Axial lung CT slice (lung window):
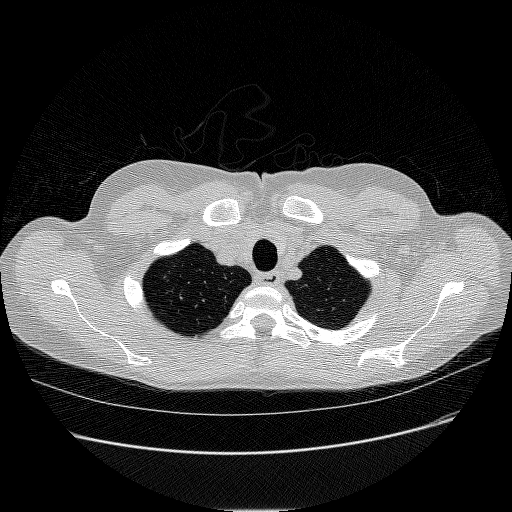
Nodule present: no